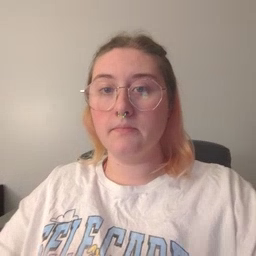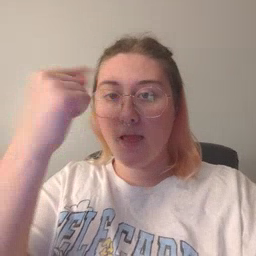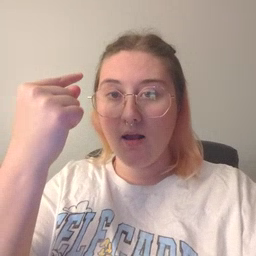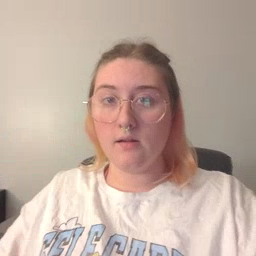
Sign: black